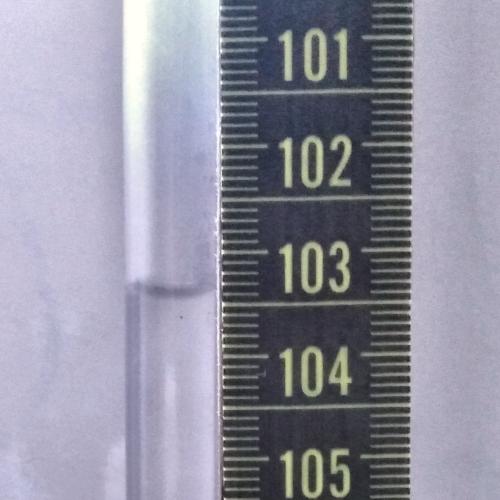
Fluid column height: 103.4 cm